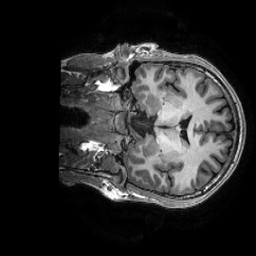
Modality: T1w
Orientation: coronal
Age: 31
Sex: male
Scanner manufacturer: ge
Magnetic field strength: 3 T
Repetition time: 0.0073 s
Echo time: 0.003 s